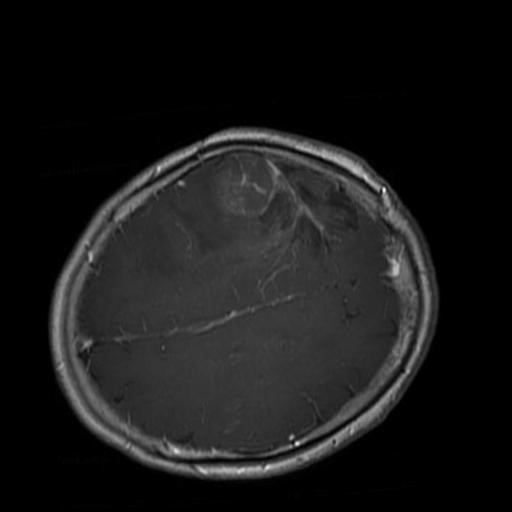
Label: brain_glioma